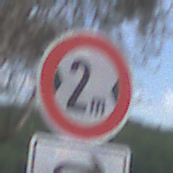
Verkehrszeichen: TatsaechlicheBreite2
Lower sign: RichtungsangabeDurchPfeile5
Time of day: Midday
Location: Outdoor (RoadRail)
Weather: PartlyCloudy
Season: NotSpecified
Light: Natural